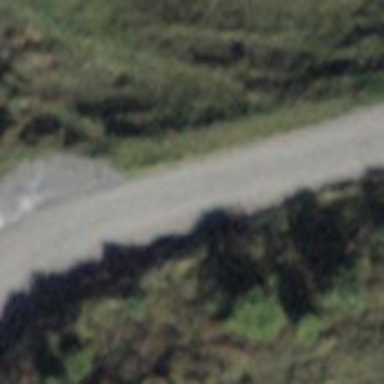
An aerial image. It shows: Gravel track with grade 2 quality.